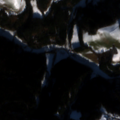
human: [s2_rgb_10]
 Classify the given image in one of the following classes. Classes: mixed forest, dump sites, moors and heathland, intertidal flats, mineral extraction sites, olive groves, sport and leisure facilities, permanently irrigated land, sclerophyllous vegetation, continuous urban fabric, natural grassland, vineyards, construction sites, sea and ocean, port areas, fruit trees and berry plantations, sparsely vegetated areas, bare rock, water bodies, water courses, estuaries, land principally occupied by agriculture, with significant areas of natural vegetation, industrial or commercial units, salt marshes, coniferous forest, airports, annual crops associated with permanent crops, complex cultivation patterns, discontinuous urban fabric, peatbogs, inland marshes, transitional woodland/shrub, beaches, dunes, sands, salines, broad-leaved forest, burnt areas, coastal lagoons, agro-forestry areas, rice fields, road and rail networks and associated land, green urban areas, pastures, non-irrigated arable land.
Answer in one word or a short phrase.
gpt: complex cultivation patterns, land principally occupied by agriculture, with significant areas of natural vegetation, mixed forest